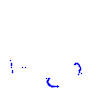
Particle: proton